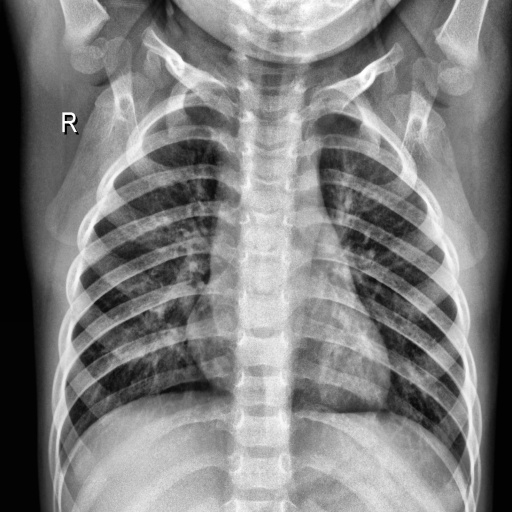
Finding: NORMAL